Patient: sex F, age 56
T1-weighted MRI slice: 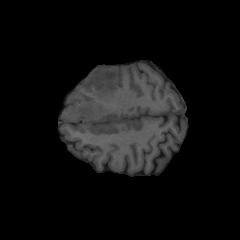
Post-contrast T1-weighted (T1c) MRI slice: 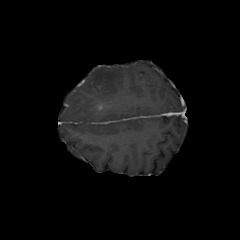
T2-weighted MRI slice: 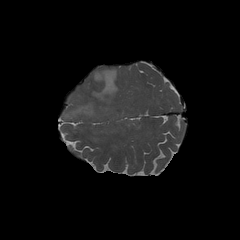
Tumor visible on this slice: yes
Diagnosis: Glioblastoma, IDH-wildtype
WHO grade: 4